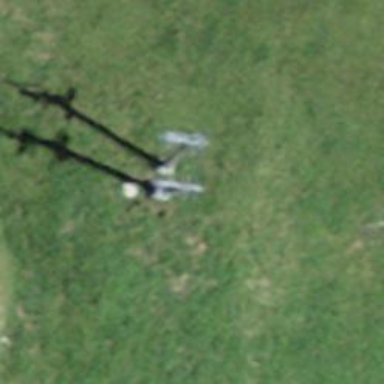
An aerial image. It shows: Pylon used for aerialway.